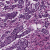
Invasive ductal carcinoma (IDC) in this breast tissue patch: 1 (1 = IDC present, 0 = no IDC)